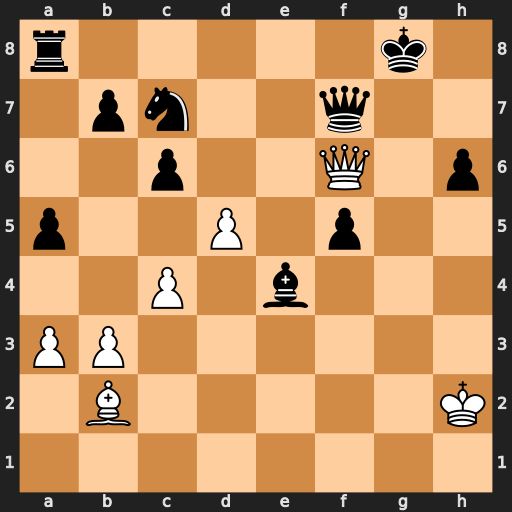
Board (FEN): r5k1/1pn2q2/2p2Q1p/p2P1p2/2P1b3/PP6/1B5K/8
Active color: w
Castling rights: -
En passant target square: -
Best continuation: Qh8#